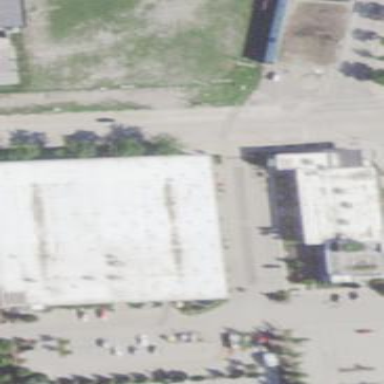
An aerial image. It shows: Astylistic utilitarian industrial warehouse building.